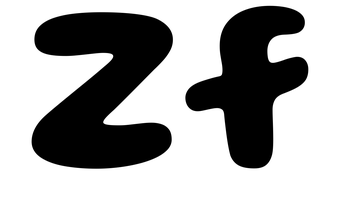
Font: Gluten_Bold